Field crop: maize
Growth stage: 2
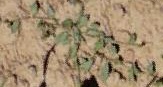
Species: convolvulus